Question: I have issue with status bar, because it overlay my close button on ads.
I show ads using this method
'''
[splashInterstitial_ loadAndDisplayRequest:[self createRequest]
usingWindow:self.window
initialImage:image];
'''
so then I see next:

as you can see close button conflicts with status bar.
How to remove admob status bar on iOS 7
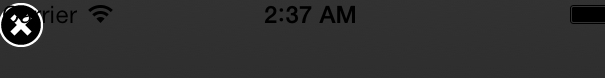
Answer: There is no way to preserve the iOS 6 style status bar layout. The status bar will always overlap your application on iOS 7
Refer this link
<URL>
<URL>